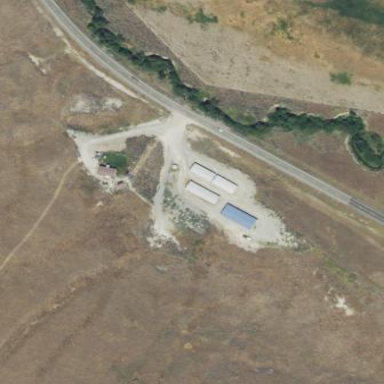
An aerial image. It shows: Storage facility.